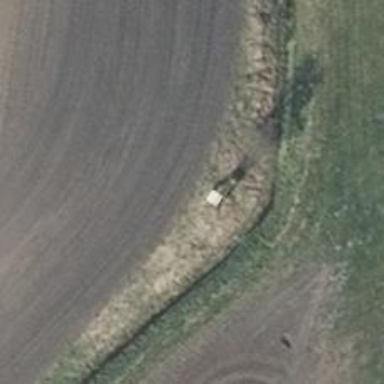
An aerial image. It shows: Hunting stand.